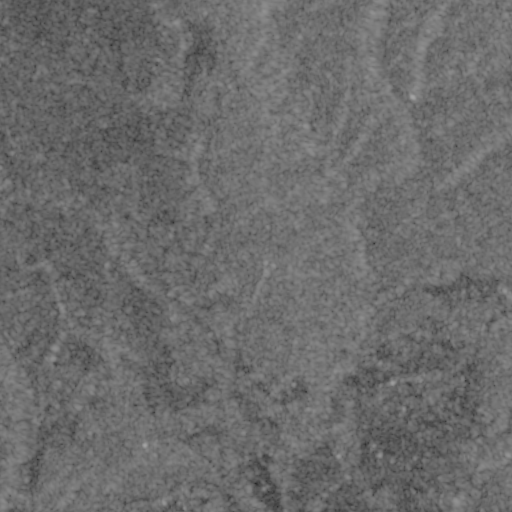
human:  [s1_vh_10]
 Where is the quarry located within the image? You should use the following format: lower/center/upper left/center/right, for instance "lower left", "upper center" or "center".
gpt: The quarry is located in the lower left of the image.
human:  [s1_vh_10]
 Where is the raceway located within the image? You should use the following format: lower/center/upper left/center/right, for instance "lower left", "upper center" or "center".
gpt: The raceway is located in the center left of the image.
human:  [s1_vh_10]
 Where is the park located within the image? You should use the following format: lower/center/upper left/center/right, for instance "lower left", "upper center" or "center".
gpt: There is no park in the image.

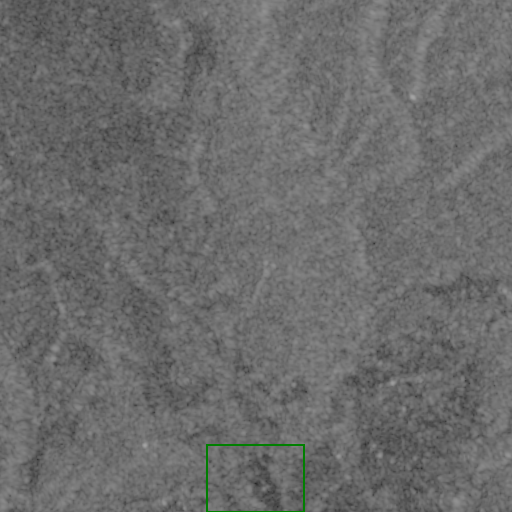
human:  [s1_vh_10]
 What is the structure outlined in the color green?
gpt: The structure outlined in green is a quarry.
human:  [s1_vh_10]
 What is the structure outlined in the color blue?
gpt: There is no blue outline.